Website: bh-photo
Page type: customer-info-address
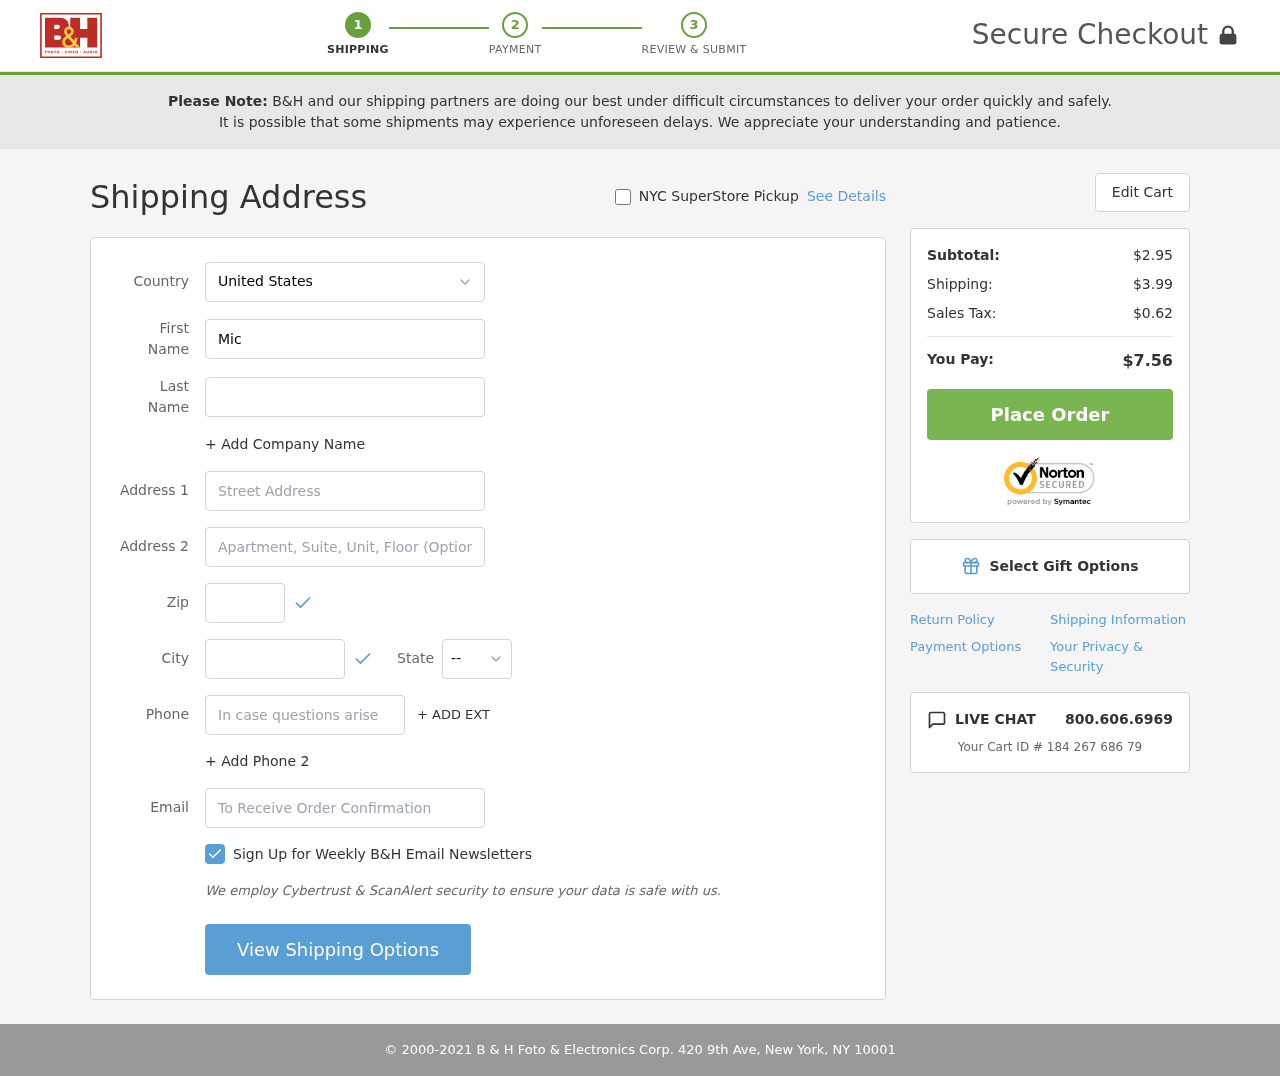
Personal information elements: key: PII_CITY
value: New Elizabethberg
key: PII_COUNTRY
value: United States
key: PII_EMAIL
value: michael.davis@gmail.com
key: PII_FIRSTNAME
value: Michael
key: PII_LASTNAME
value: Davis
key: PII_PHONE
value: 5139827659
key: PII_POSTCODE
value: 41703
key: PII_STATE_ABBR
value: LA
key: PII_STREET
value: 1014 Rogers Lodge
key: PII_STREET2
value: Apt. 362
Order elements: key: ORDER_SUBTOTAL
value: $2.95
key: ORDER_SHIPPING_COST
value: $3.99
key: ORDER_TAX
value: $0.62
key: ORDER_TOTAL
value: $7.56
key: ORDER_ID
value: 184 267 686 79